Question: Is it possible to have a button with this type of background

I am only referring to weekly activity button.
I want to accomplish it using css only, So that I can customize the gradient, border etc for several other buttons.
The button is having a linear gradient, inner and outer box shadow and stripe on the right side.
I am not asking for actual code. I am just looking for any reference which I can refer to do this.
Till now I have done some basic gradient and background stuff on buttons but this seems to be much advanced.
Regards
EDIT:
I am looking for some advanced reference guide which I can refer, preferable video tutorials so that I can understand the concept.
I am new to UI and mostly work on server side.
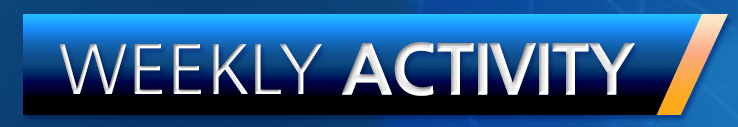
Answer: I think you're looking for the <URL>. The gradient code:
'''
background: rgb(90,175,244); /* Old browsers */
background: -moz-linear-gradient(top, rgba(90,175,244,1) 0%, rgba(30,87,153,1) 55%, rgba(50,14,81,1) 75%, rgba(0,0,0,1) 100%); /* FF3.6+ */
background: -webkit-gradient(linear, left top, left bottom, color-stop(0%,rgba(90,175,244,1)), color-stop(55%,rgba(30,87,153,1)), color-stop(75%,rgba(50,14,81,1)), color-stop(100%,rgba(0,0,0,1))); /* Chrome,Safari4+ */
background: -webkit-linear-gradient(top, rgba(90,175,244,1) 0%,rgba(30,87,153,1) 55%,rgba(50,14,81,1) 75%,rgba(0,0,0,1) 100%); /* Chrome10+,Safari5.1+ */
background: -o-linear-gradient(top, rgba(90,175,244,1) 0%,rgba(30,87,153,1) 55%,rgba(50,14,81,1) 75%,rgba(0,0,0,1) 100%); /* Opera 11.10+ */
background: -ms-linear-gradient(top, rgba(90,175,244,1) 0%,rgba(30,87,153,1) 55%,rgba(50,14,81,1) 75%,rgba(0,0,0,1) 100%); /* IE10+ */
background: linear-gradient(to bottom, rgba(90,175,244,1) 0%,rgba(30,87,153,1) 55%,rgba(50,14,81,1) 75%,rgba(0,0,0,1) 100%); /* W3C */
filter: progid:DXImageTransform.Microsoft.gradient( startColorstr='#5aaff4', endColorstr='#000000',GradientType=0 ); /* IE6-9 */
'''
... which replicates that gradient decently well.